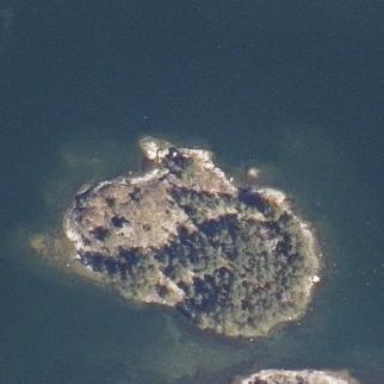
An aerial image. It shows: Islet located along the natural coastline.